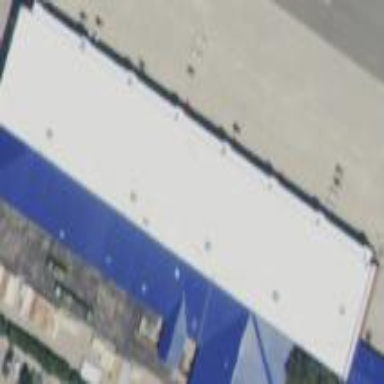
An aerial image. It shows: Building that is hangar at the airport.